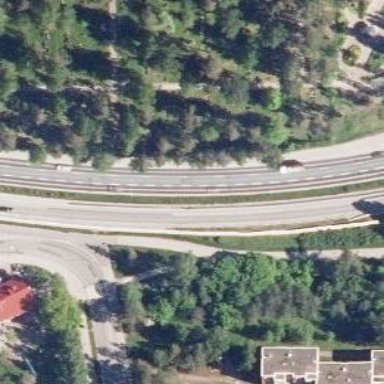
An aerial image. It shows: Primary highway.